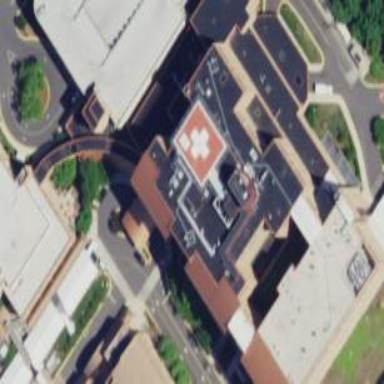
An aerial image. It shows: Hospital building.